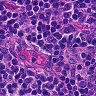
Metastatic tissue present: no